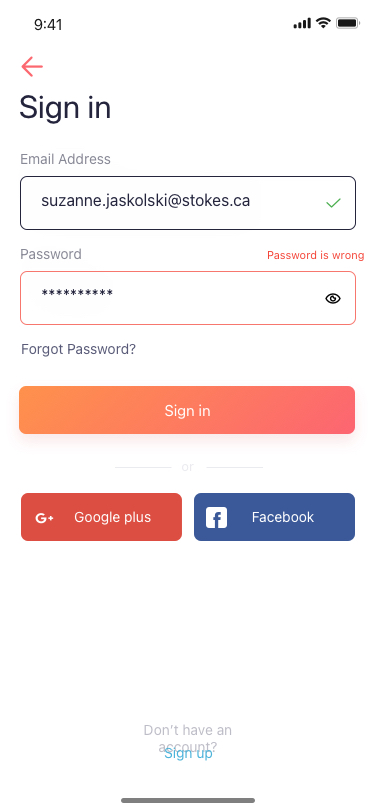
Text in this UI design:
Sign in
or
Google plus
Facebook
Forgot Password?
Don’t have an account?
Sign up